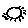
Label: sun